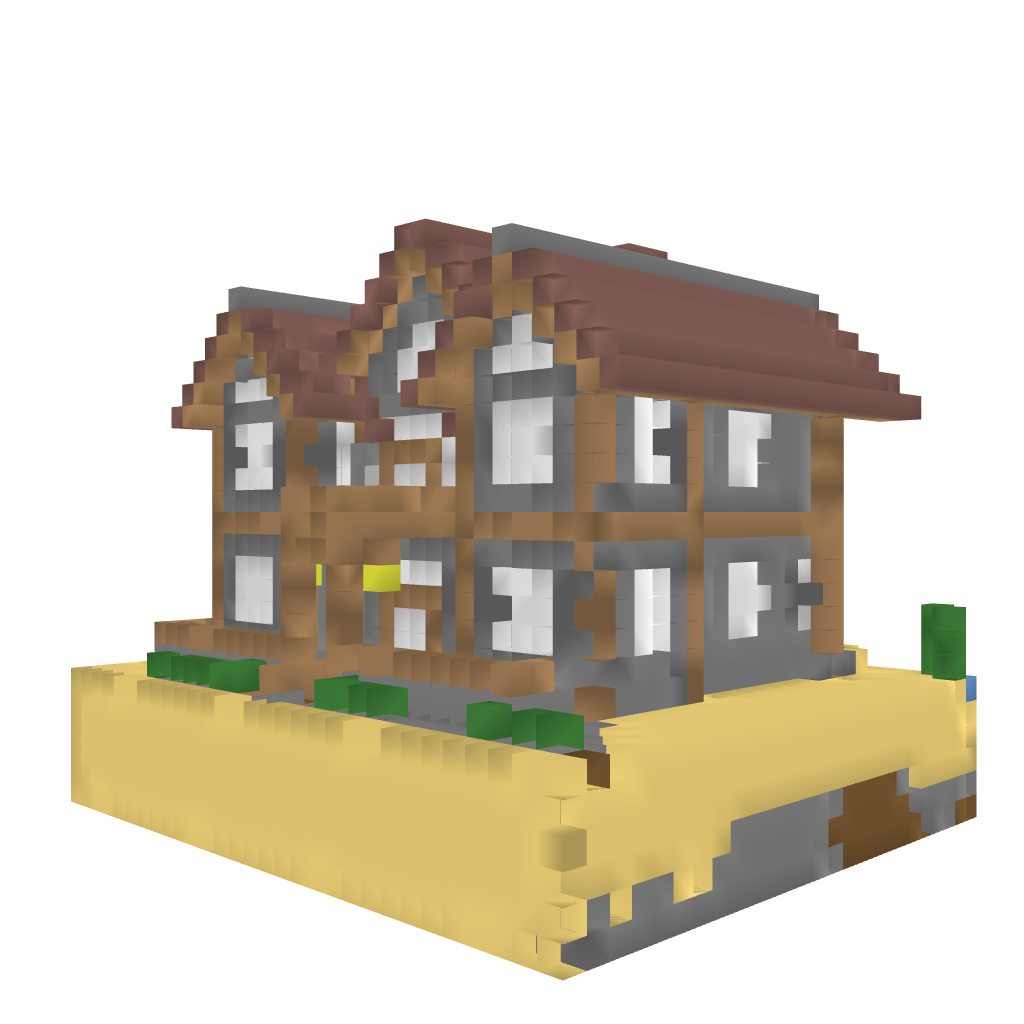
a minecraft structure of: Survival island house good quality